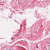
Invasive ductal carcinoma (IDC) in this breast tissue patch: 0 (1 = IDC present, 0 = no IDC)